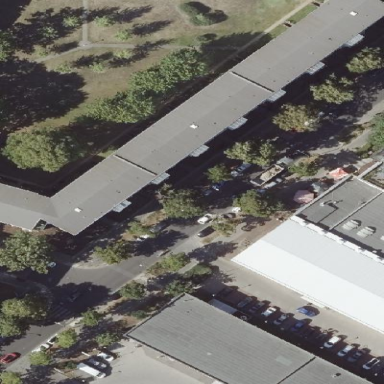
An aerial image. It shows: Parallel street side parking with sett surface.